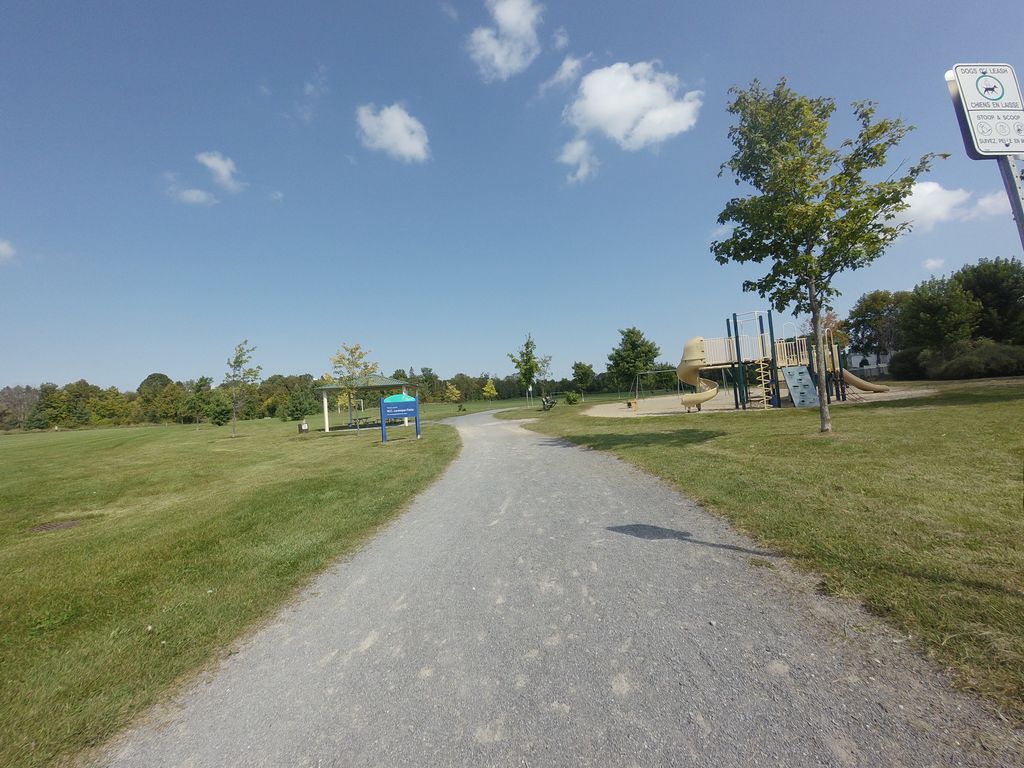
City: ottawa-gatineau